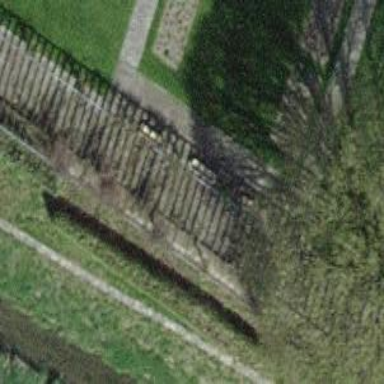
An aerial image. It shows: Bench for seating.